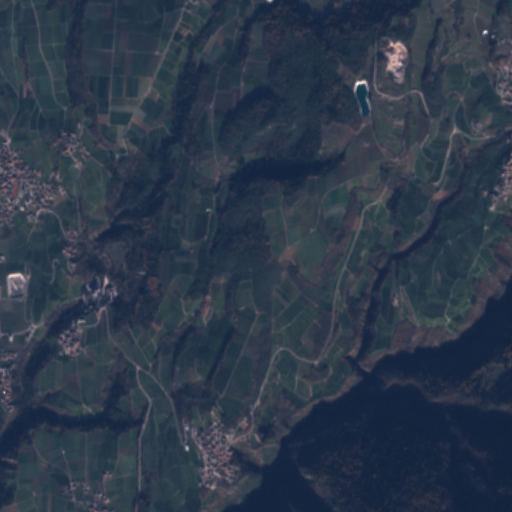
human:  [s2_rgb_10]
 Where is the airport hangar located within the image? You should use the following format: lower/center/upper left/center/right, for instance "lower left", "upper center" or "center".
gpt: The airport hangar is located in the upper right of the image.
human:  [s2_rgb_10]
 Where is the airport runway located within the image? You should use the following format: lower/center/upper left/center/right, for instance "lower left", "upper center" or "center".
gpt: The airport runway is located in the upper right of the image.
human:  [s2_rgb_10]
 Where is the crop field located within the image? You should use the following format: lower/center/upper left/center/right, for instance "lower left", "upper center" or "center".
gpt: The crop field is located in the upper right of the image.
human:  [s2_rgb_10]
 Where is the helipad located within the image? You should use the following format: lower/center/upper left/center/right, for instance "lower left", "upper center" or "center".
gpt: The helipad is located in the upper left of the image.
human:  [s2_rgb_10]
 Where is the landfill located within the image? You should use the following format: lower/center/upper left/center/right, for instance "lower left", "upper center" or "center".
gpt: There is no landfill in the image.